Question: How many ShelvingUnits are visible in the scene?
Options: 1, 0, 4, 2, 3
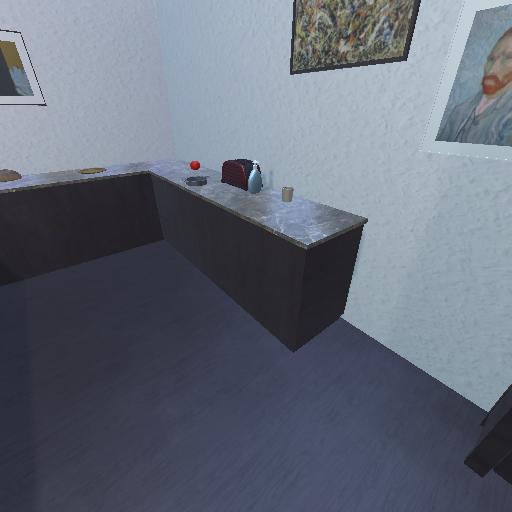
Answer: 1